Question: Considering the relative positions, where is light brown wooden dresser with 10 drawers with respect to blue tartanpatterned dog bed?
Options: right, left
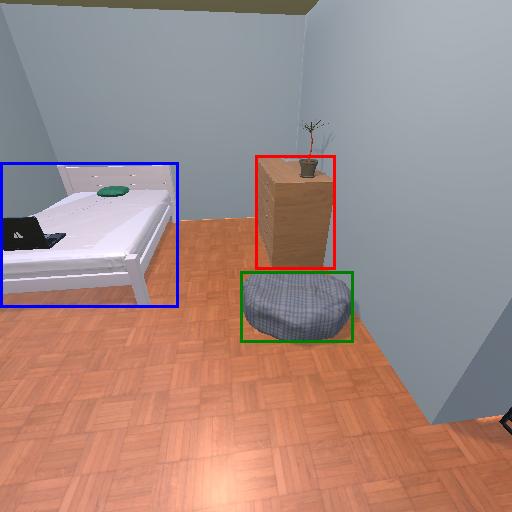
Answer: right